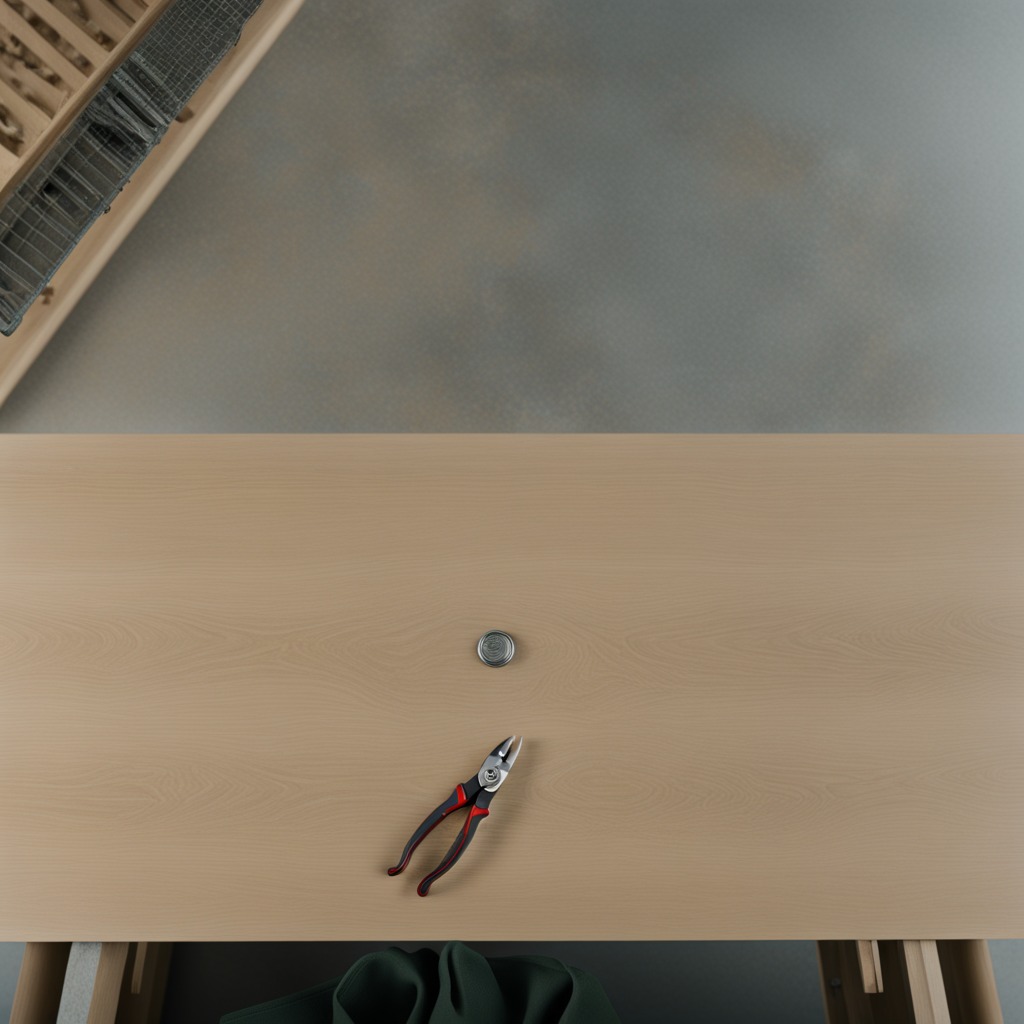
A plier is lying on the workbench inside a coastal fishing gear workshop.